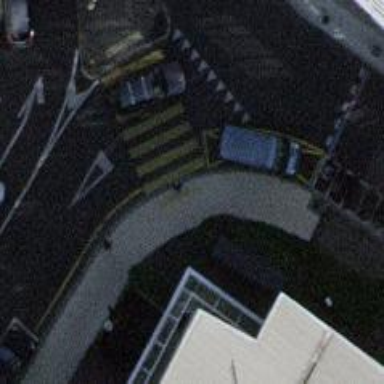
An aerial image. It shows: Kerb barrier.